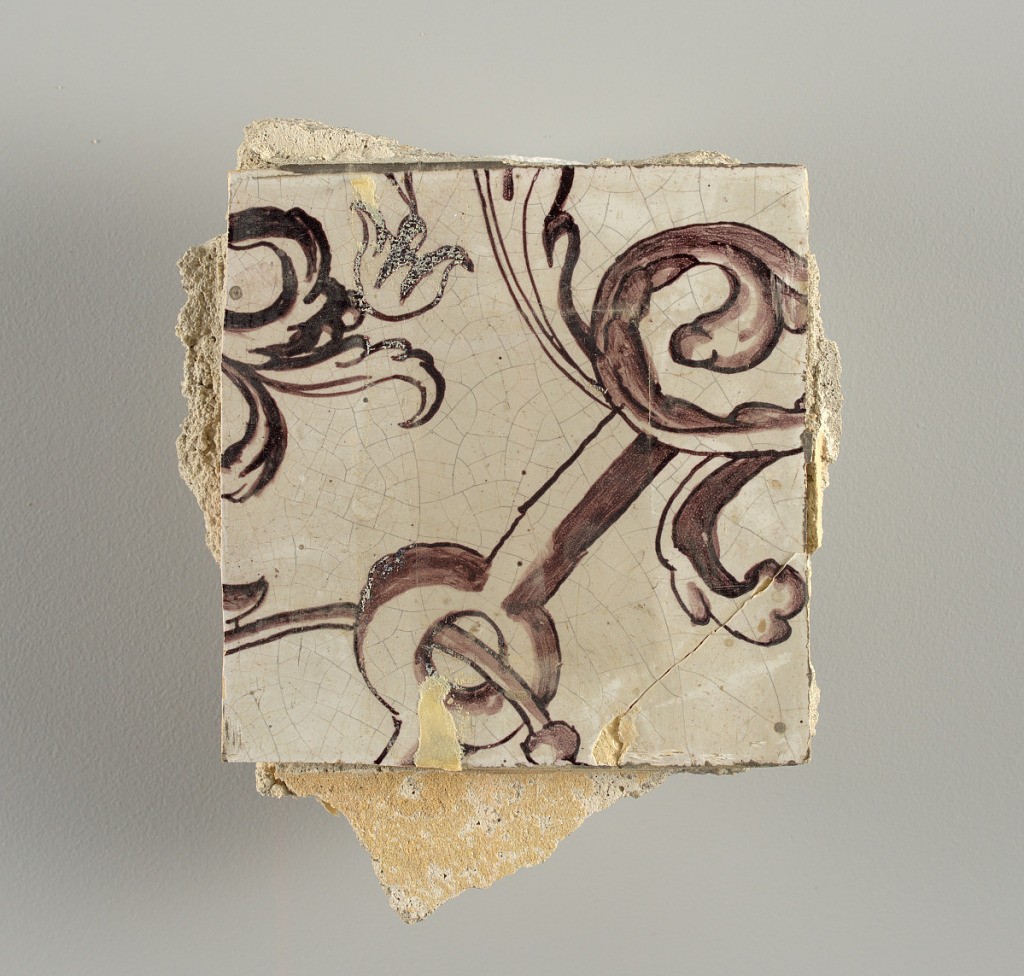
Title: Wall facing
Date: ca. 1725
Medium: tin-glazed earthenware, underglaze
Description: Two vertical rectangles, twenty-three tiles high.  A) Nine tiles wide at top; seven tiles wide at bottom.  B) Ten and one-half tiles wide.

Arabesque design of foliage.  A) with centered figure of Justice under a canopy.  B) with centered urn.